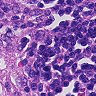
Metastatic tissue present: no